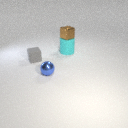
large cyan rubber cylinder behind small blue metal sphere